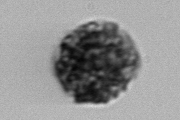
Label: coccolithophorid